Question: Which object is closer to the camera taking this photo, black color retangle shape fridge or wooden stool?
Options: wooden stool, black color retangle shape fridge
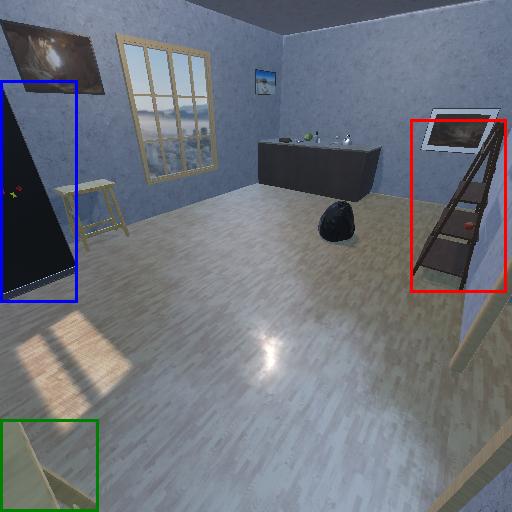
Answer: wooden stool